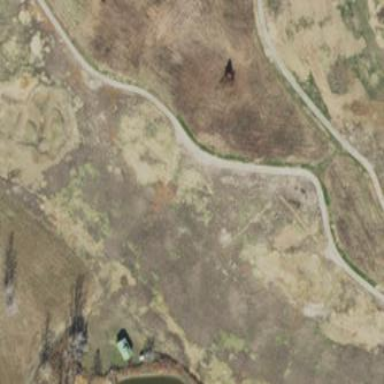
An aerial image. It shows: Area of rough grass used for golf.